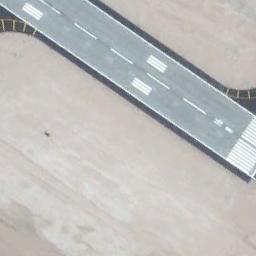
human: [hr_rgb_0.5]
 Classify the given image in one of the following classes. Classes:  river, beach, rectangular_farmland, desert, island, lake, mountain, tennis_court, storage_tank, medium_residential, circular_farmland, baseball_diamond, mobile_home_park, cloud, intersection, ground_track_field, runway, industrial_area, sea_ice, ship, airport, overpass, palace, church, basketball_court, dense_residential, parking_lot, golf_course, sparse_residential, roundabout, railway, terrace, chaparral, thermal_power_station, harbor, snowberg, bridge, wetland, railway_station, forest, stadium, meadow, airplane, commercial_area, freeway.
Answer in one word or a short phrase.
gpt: runway